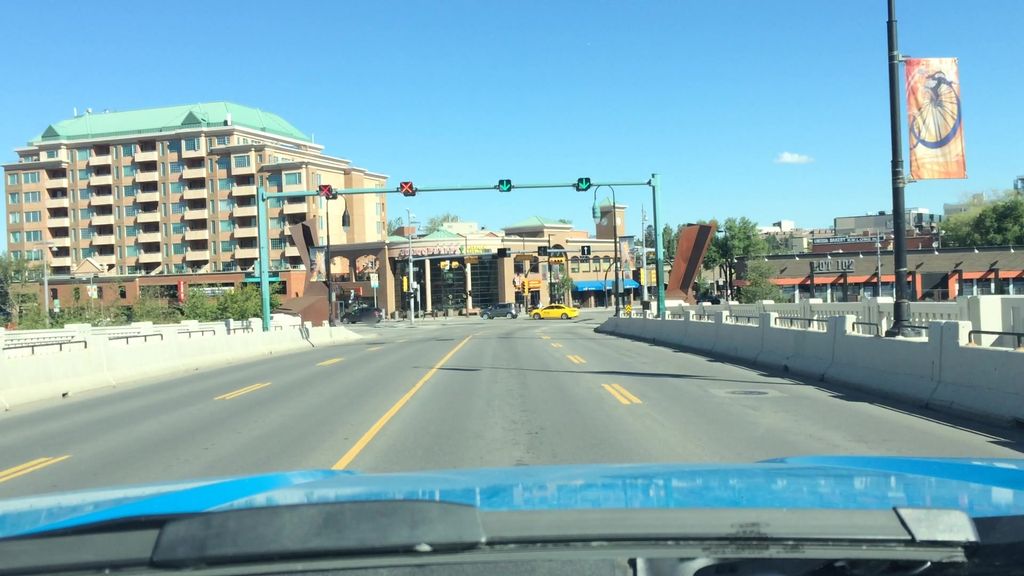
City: calgary